Field crop: tomato
Growth stage: 2
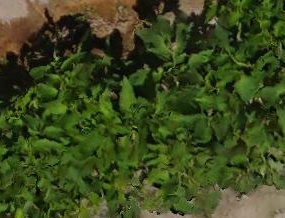
Species: tomato